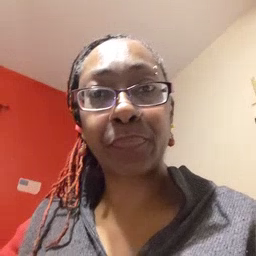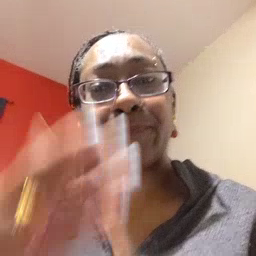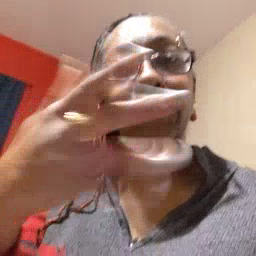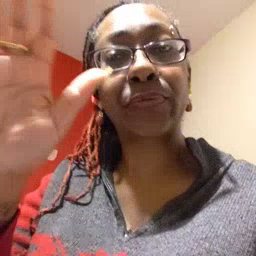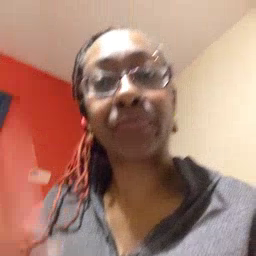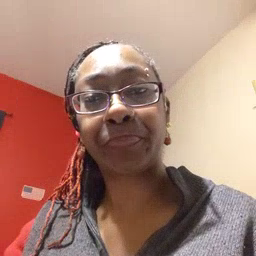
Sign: finish